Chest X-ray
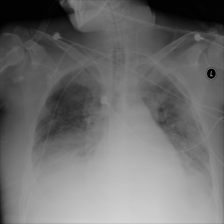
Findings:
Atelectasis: positive
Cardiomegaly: negative
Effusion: positive
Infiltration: positive
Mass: negative
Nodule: negative
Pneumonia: negative
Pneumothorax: negative
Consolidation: negative
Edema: negative
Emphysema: negative
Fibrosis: negative
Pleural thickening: negative
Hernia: negative